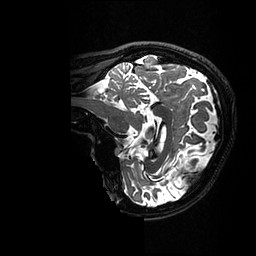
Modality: T2w
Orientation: sagittal
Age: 34
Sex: female
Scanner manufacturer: ge
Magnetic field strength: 3 T
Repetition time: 3.202 s
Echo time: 0.0669 s